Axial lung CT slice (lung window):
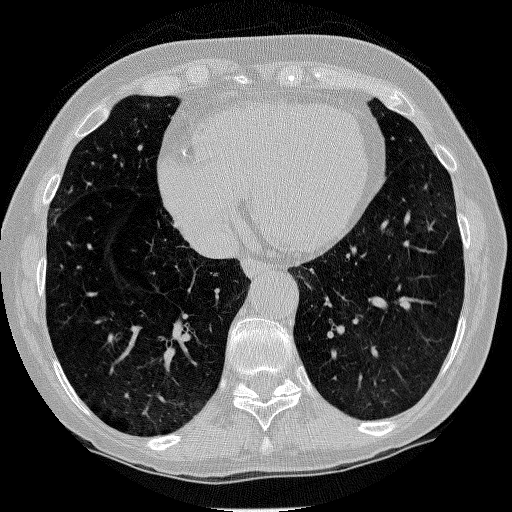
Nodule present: no